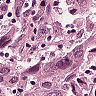
Metastatic tissue present: yes